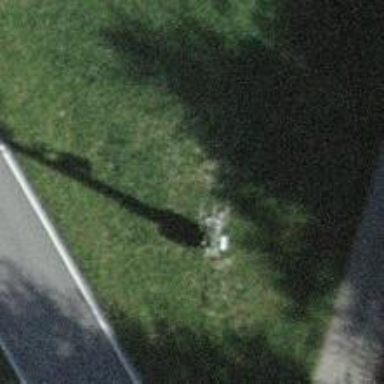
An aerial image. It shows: Power pole.